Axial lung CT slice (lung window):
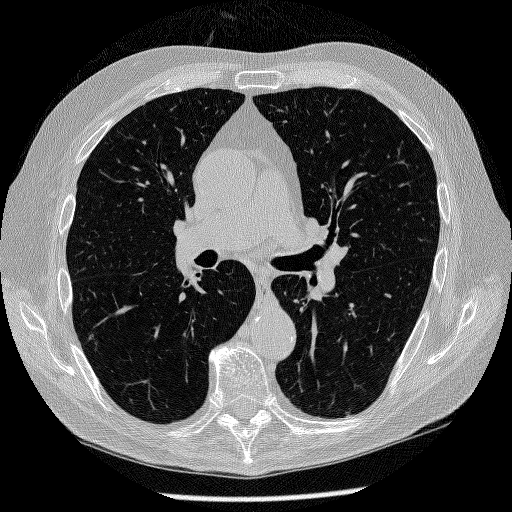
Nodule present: no